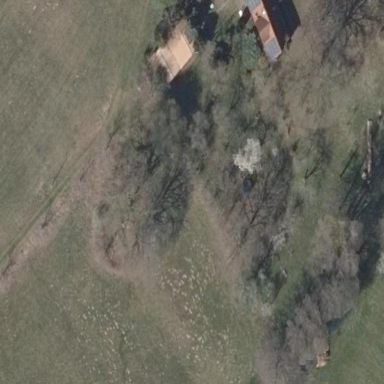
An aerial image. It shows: Orchard.